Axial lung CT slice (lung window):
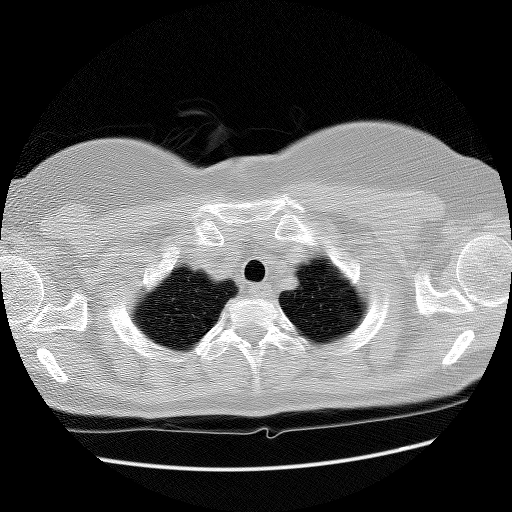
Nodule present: no